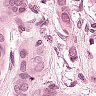
Metastatic tissue present: yes